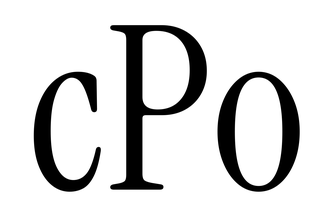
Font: InstrumentSerif-Regular